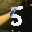
Label: 5